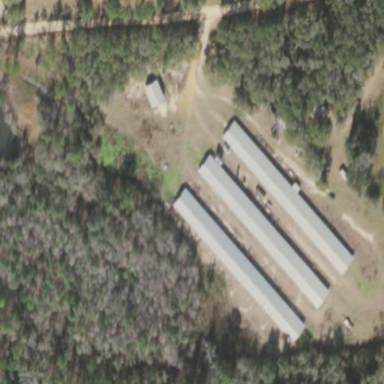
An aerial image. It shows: Poultry farmyard.